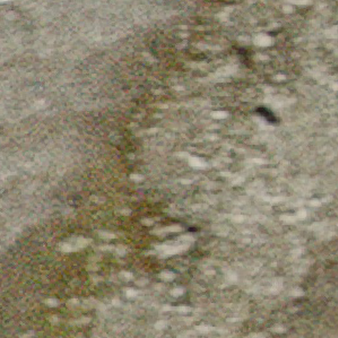
Label: other